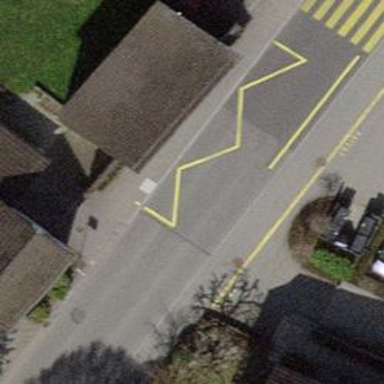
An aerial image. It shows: Public transport stop position.